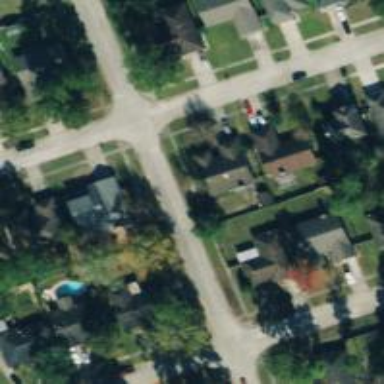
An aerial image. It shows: Road with stop sign.